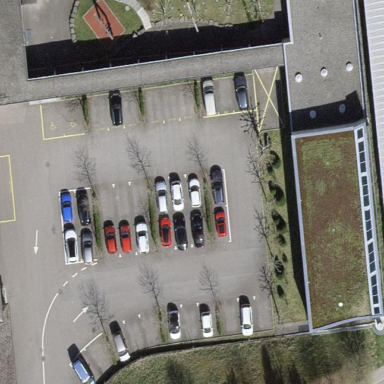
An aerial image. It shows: Parking area with surface.